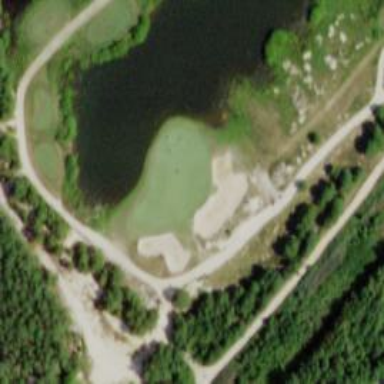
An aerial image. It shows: Golf hole.